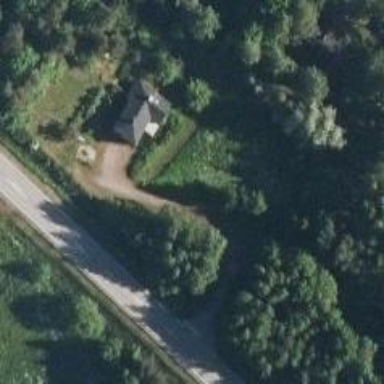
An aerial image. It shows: Driveway leading to service road.